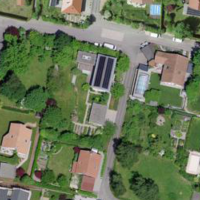
EUNIS habitat code: 55
Species observed at this site:
Cardamine flexuosa